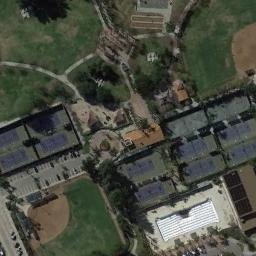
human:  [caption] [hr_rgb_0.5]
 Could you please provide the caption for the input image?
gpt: There are two green tennis courts in the middle of the grass .

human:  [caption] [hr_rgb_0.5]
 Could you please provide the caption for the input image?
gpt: Neatly arranged tennis court surrounded by lawns and trees .

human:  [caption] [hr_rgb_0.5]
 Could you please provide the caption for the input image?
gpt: The tennis court is on the grass next to some buildings and trees .

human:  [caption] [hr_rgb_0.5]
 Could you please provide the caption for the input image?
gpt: There are many different shapes and sizes of buildings next to the tennis courts .

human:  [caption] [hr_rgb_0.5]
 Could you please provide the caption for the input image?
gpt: There are some green meadows and buildings near the tennis courts .